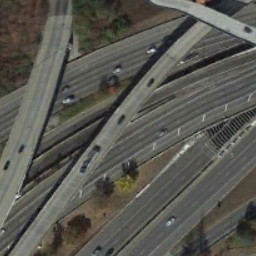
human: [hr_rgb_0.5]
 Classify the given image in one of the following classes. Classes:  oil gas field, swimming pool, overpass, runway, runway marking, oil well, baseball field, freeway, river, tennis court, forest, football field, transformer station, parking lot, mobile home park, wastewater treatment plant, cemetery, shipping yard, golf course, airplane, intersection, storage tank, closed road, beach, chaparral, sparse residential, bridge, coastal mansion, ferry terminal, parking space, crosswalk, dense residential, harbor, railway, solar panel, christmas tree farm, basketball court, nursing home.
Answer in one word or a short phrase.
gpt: overpass